Question: I'm trying to write a query to solve a logical problem using Redshift Postgres 8.
Input column is a bunch of Order IDs and Step Group IDs and desired output is basically a sequence of the IDs as you can see in the screenshot.
If you could help me answer this question, that would be great, thanks!

This is a follow up question from
<URL>
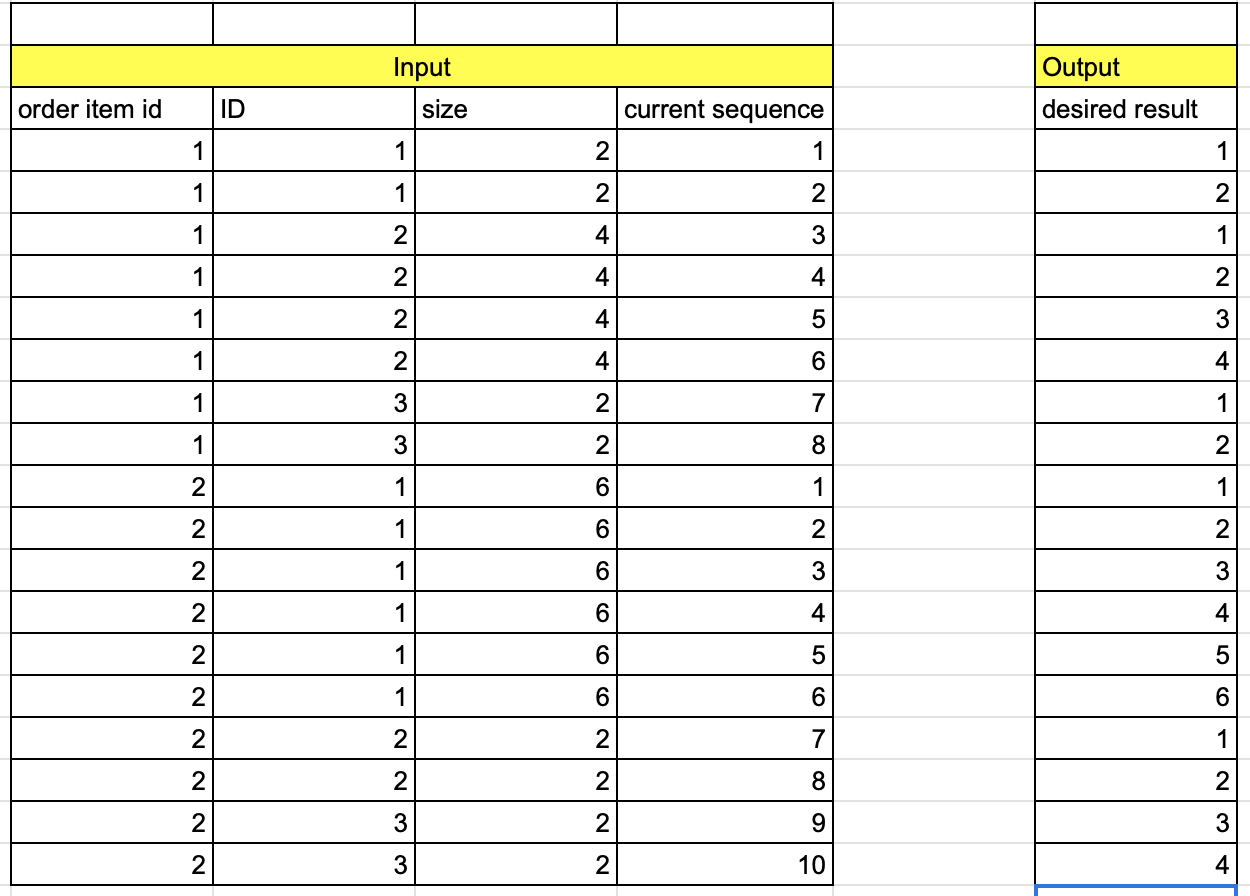
Answer: Assuming you want to partition the table by the first two columns and then to number the rows in each partition, you can use this query:
'''
SELECT *, ROW_NUMBER() OVER (PARTITION BY order_item_id, id ORDER BY order_item_id, id) FROM table;
'''